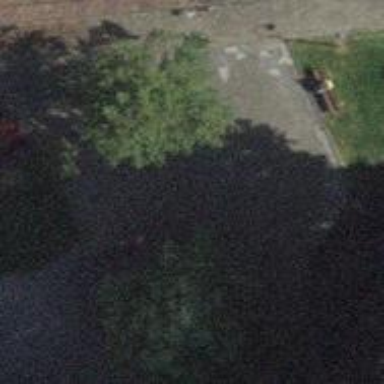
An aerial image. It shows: Urban tree with needle-leaved evergreen foliage.